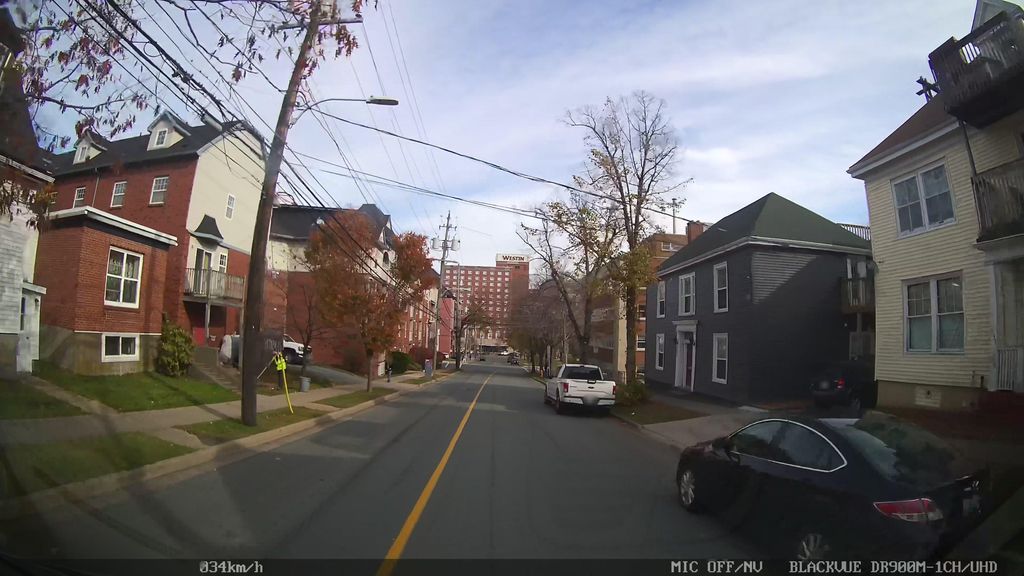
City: halifax